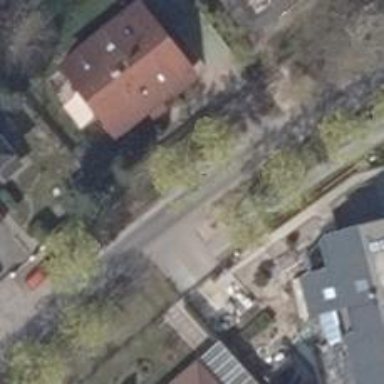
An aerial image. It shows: Smooth asphalt road in residential area.